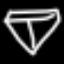
Label: diamond